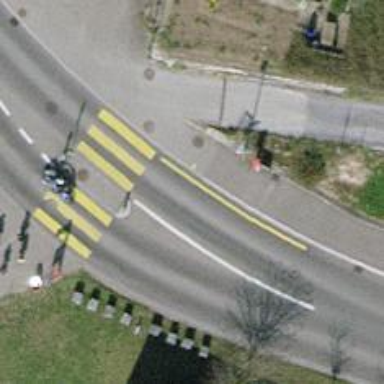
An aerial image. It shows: Bus stop with platform for public transport.